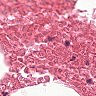
Metastatic tissue present: no